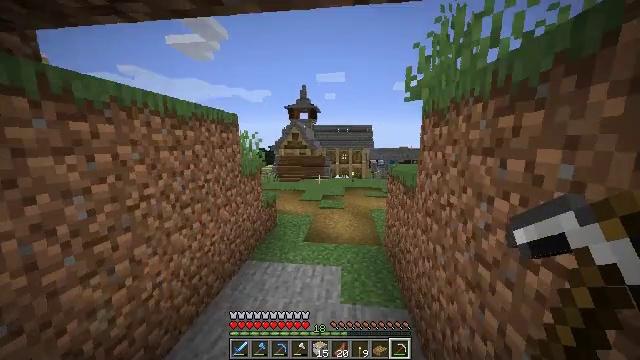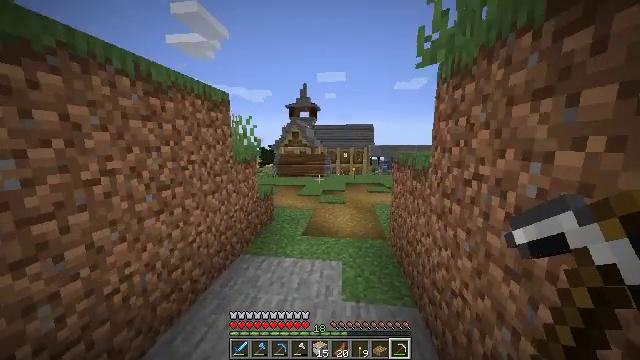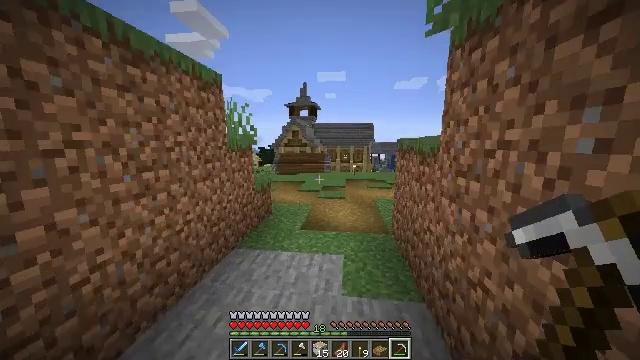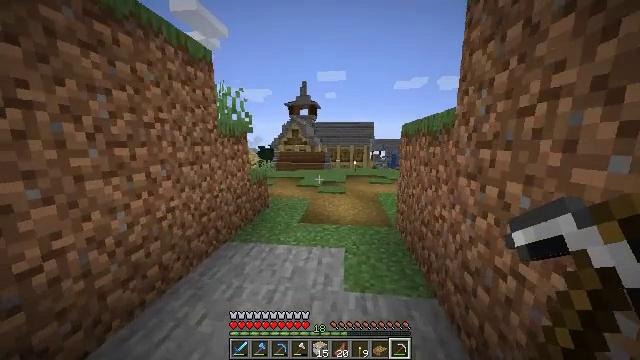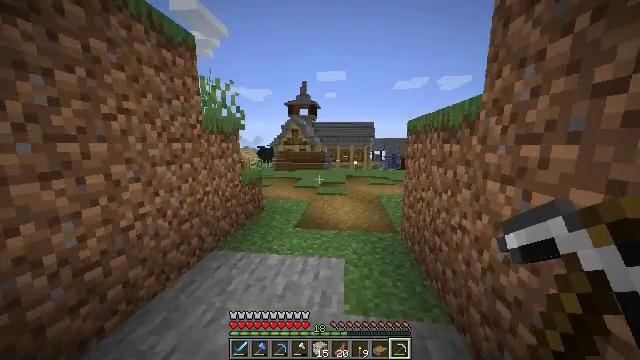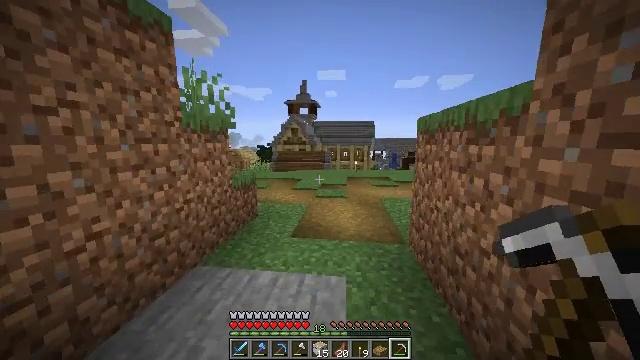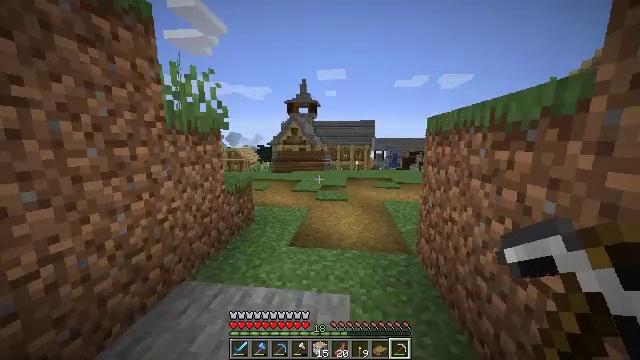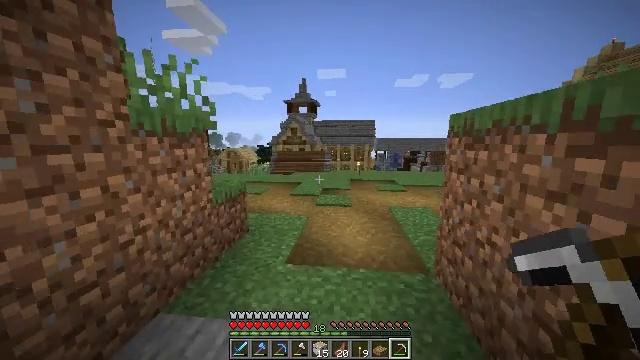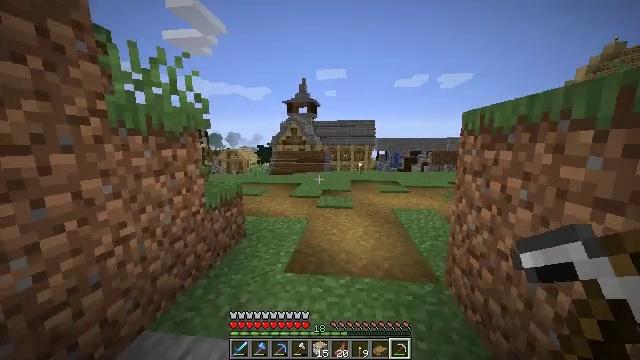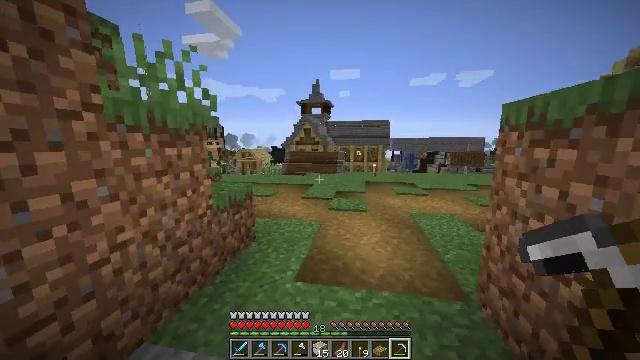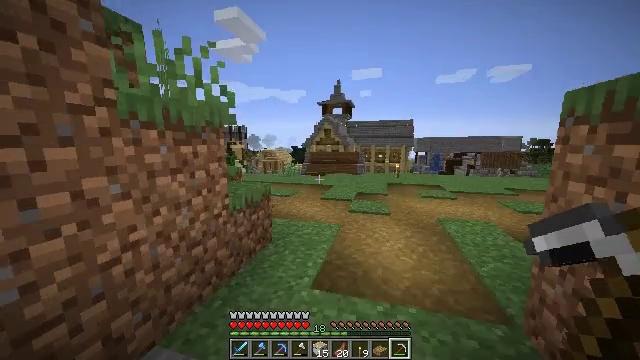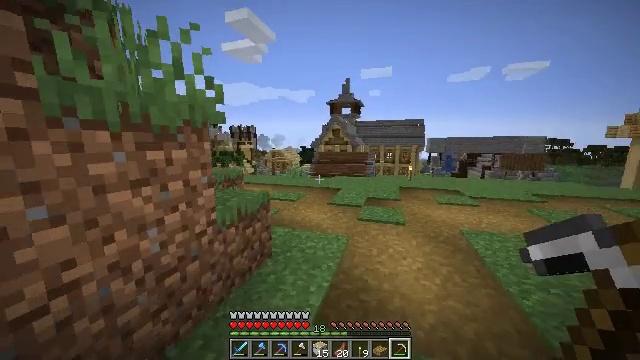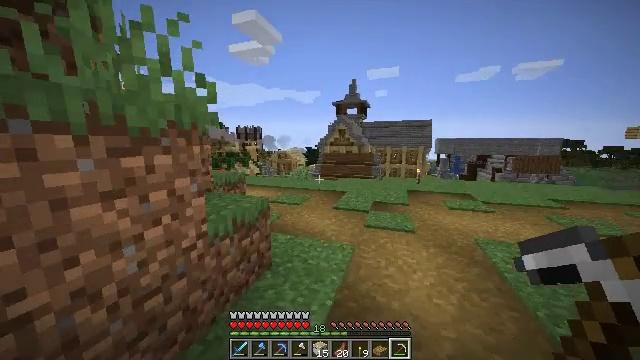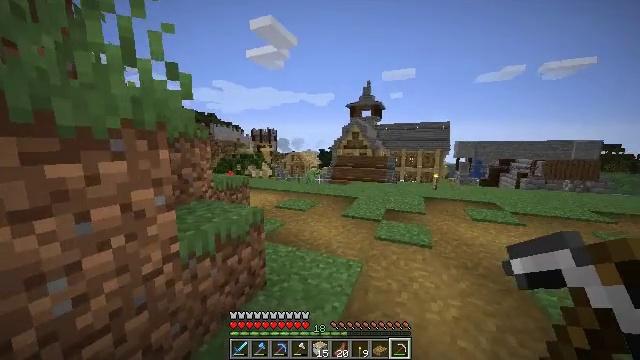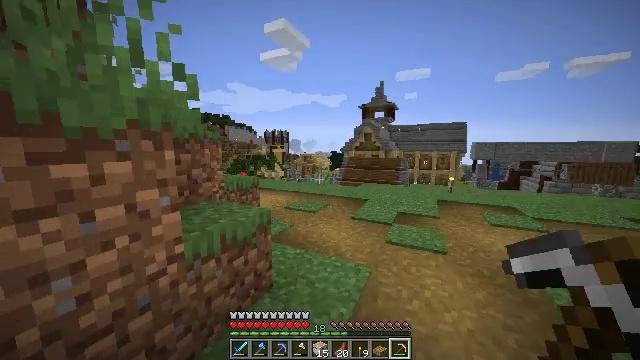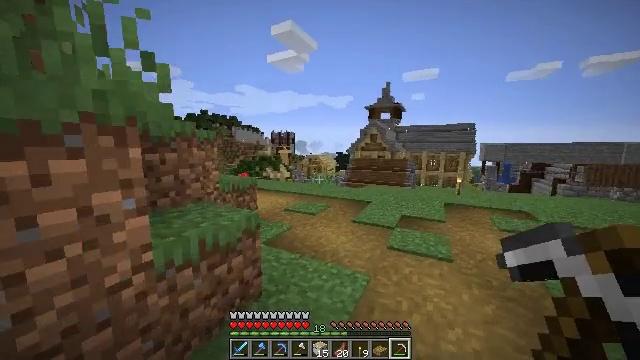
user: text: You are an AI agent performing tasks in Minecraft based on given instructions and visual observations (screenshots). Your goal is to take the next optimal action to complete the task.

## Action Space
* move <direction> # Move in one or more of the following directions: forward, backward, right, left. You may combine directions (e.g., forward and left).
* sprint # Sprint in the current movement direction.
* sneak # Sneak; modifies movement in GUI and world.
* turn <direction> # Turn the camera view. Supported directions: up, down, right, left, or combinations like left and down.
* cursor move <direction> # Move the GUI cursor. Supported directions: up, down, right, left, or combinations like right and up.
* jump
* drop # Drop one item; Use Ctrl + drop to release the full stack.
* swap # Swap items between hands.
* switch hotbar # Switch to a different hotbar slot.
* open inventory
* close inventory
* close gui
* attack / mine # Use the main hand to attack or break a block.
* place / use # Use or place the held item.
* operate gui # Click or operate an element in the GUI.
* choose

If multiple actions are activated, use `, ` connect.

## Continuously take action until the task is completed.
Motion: motion action
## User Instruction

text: Recycle the grindstone by mining it.
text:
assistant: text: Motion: move forward
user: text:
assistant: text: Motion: move forward
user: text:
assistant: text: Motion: move forward
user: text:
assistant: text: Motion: move forward
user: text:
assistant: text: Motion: move forward
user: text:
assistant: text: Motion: move forward
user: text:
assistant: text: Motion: move forward
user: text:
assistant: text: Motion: move forward
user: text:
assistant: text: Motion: move forward, turn left
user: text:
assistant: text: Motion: move forward, turn left
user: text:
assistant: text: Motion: move forward, turn left
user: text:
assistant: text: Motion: move forward, turn left
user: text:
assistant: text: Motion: move forward and move right, turn left
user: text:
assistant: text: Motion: move forward and move right, turn left
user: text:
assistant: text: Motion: move forward and move right, turn left
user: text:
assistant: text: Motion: move forward and move right, turn left
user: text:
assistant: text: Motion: move forward and move right, turn left and up
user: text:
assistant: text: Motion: move forward and move right, turn left
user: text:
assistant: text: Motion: move forward and move right
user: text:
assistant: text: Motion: move forward and move right
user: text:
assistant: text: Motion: move forward and move right, turn right and up
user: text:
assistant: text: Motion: move forward, turn right and up
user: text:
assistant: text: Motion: move forward
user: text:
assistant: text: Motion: move forward
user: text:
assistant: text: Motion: move forward
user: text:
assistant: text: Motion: move forward
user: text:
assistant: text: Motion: move forward
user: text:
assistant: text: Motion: move forward
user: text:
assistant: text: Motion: move forward, turn left
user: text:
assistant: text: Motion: move forward, turn left